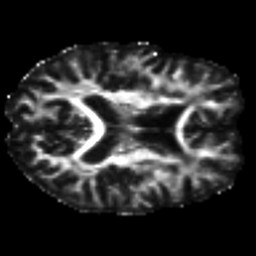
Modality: FA
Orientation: axial
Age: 46
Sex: male
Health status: ill
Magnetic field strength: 3 T
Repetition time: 9 s
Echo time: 0.093 s